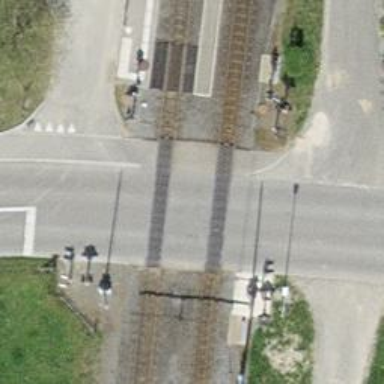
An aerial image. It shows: Railway level crossing.